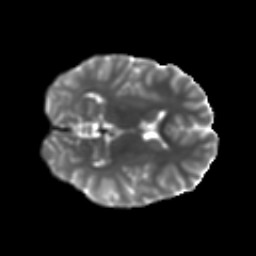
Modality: T2w
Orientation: axial
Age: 12
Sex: male
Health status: ill
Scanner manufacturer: ge
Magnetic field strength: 3 T
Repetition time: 7.231 s
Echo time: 0.0841 s